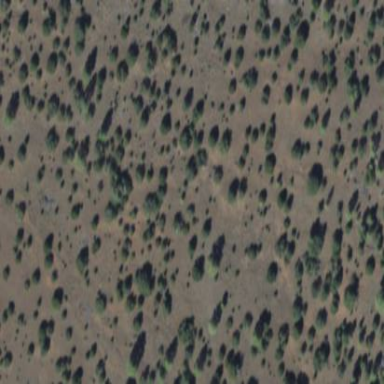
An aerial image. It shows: Area covered in scrub vegetation.